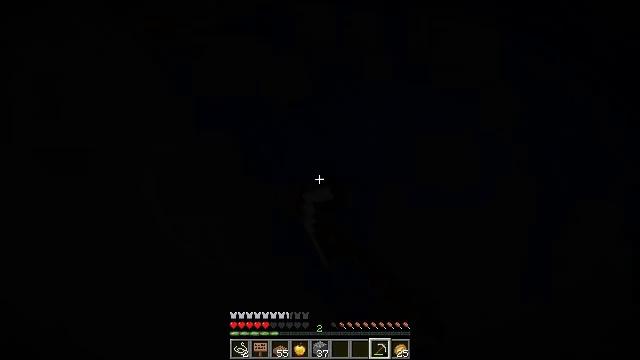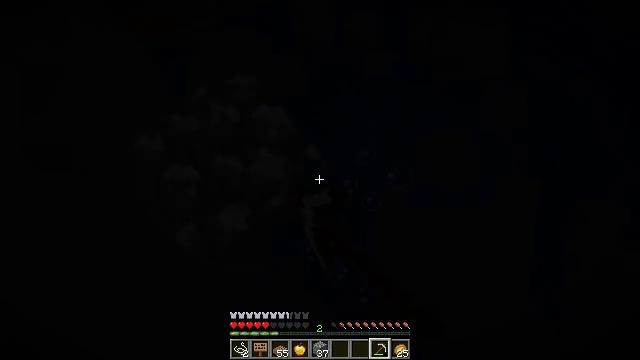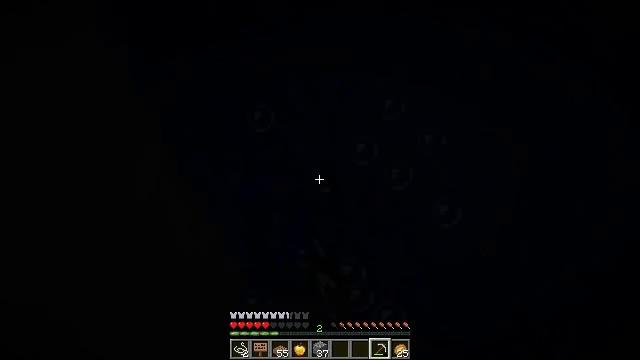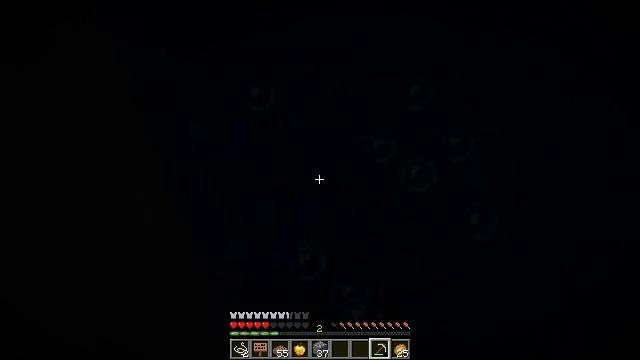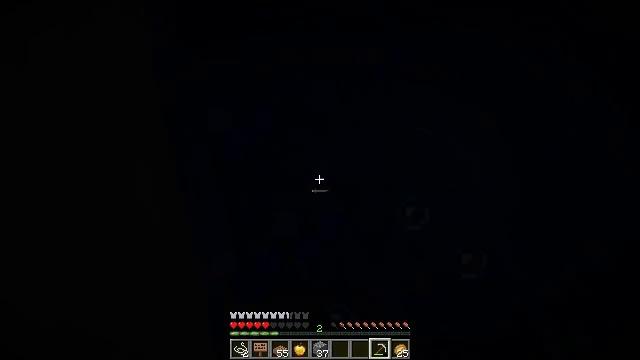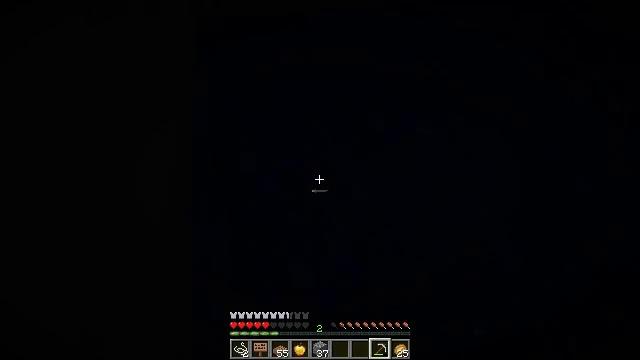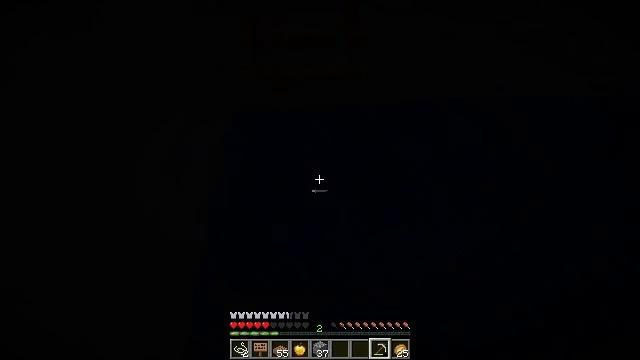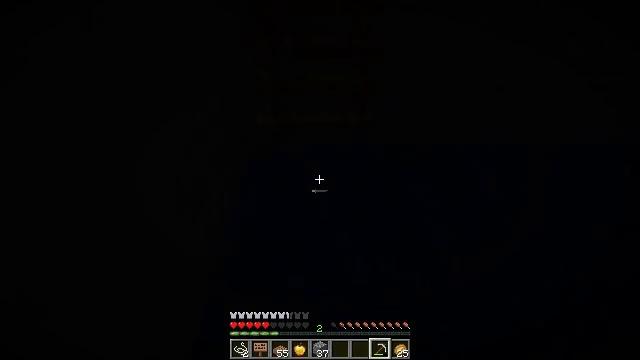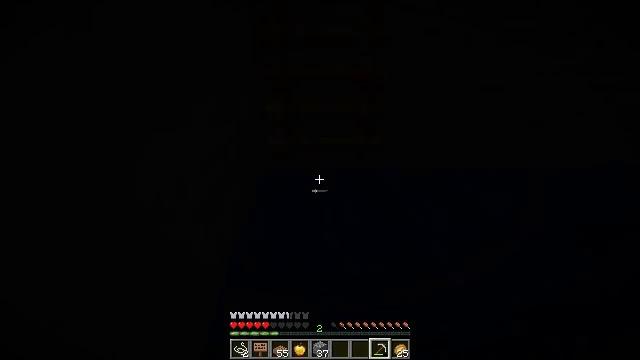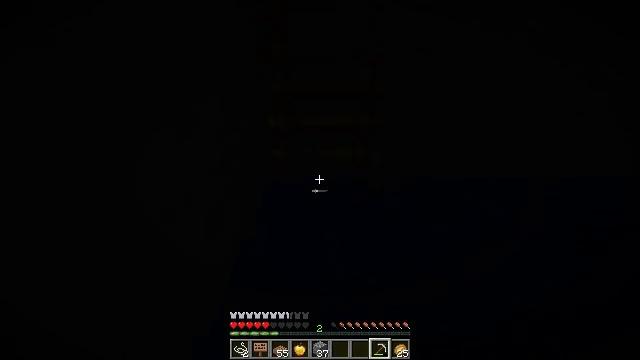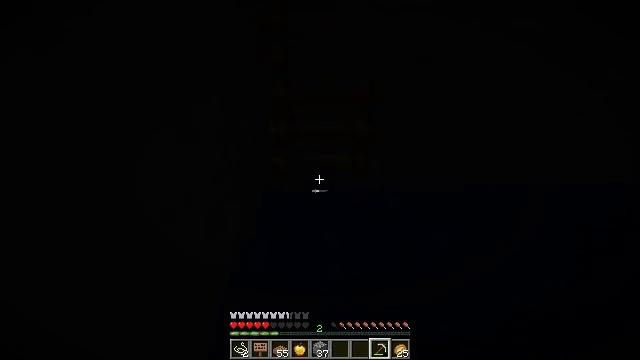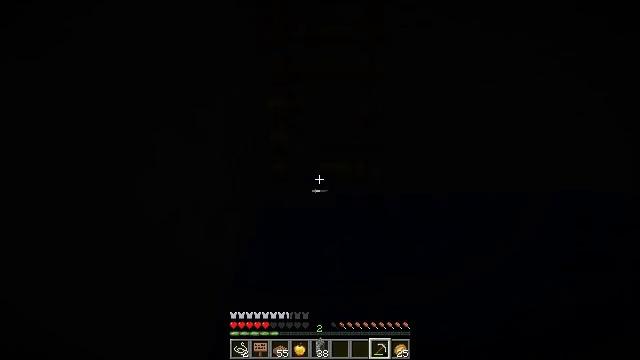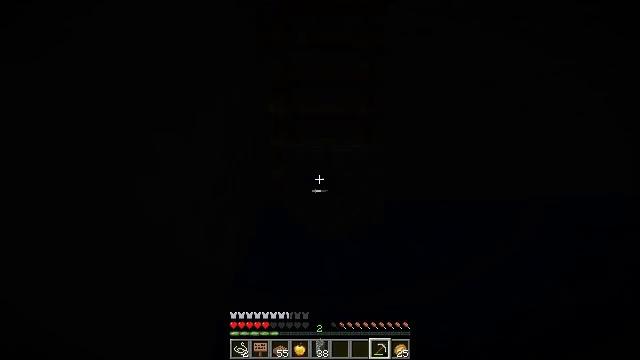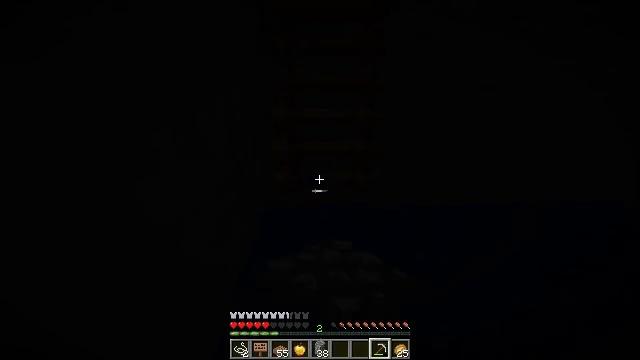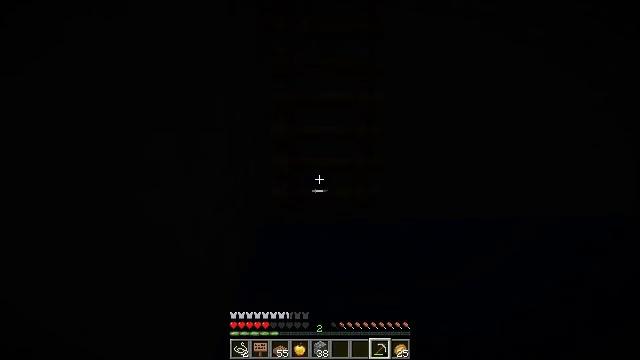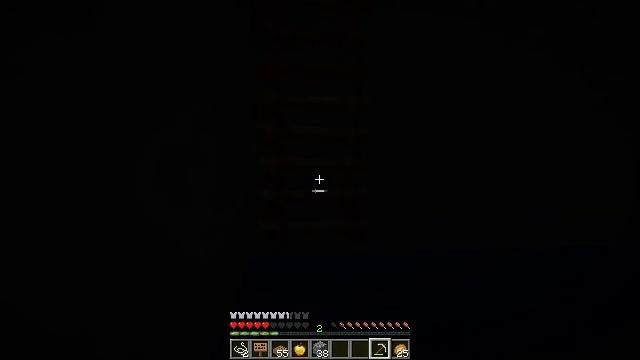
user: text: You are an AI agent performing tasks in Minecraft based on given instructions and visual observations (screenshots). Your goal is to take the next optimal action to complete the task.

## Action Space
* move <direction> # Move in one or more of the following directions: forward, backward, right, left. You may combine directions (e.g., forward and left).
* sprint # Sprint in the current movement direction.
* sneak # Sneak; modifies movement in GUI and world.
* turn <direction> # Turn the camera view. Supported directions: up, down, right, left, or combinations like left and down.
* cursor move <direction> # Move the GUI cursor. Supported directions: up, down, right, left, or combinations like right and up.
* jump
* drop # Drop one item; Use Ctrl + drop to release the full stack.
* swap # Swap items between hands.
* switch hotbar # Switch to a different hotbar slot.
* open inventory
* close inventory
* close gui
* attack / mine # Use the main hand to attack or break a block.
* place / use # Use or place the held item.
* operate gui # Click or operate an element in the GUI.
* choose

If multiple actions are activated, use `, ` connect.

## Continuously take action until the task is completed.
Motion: motion action
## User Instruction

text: Break the ladder to collect it.
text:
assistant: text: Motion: attack / mine
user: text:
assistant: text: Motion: attack / mine
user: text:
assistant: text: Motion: turn left and up, attack / mine
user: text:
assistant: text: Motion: turn left and up
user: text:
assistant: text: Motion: turn left and up
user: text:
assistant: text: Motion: turn left and up
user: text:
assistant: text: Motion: turn left and up
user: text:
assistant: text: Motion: turn left and up
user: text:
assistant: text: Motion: move forward, turn up
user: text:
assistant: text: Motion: move forward, turn up
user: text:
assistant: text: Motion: move forward, turn up
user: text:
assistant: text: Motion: move forward, turn up
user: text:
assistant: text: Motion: move forward
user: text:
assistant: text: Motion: move forward, turn up
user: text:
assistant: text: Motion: move forward, turn right and up
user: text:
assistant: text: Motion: move forward, turn right and up
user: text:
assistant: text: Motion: move forward, turn up, jump
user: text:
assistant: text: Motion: move forward, turn up, jump
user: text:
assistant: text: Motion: move forward, jump
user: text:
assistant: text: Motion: move forward, jump
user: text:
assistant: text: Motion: move forward, turn up, jump
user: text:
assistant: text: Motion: move forward, turn left, jump
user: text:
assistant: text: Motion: move forward, turn left, jump
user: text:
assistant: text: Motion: move forward, turn left, jump
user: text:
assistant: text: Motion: move forward, jump
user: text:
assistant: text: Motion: move forward, jump
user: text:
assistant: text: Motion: move forward, turn up, jump
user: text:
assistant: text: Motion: move forward, jump
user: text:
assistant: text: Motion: move forward, sprint, jump
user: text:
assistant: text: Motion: move forward, sprint, jump